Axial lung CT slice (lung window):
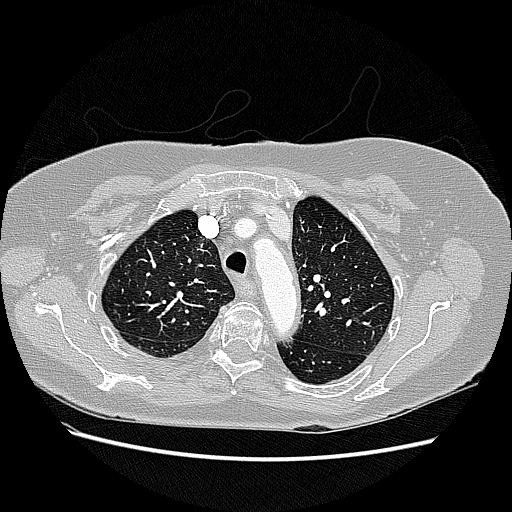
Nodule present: no